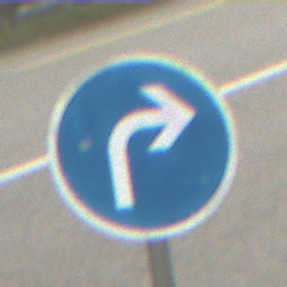
Verkehrszeichen: VorgeschriebeneFahrtrichtungRechts
Umgebung: Outdoor, Nature
Tageszeit: SunriseSunset
Wetter: PartlyCloudy
Licht: Natural
Jahreszeit: NotSpecified
Kontrast: LowContrast